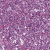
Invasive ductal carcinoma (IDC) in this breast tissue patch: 1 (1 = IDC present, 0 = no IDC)